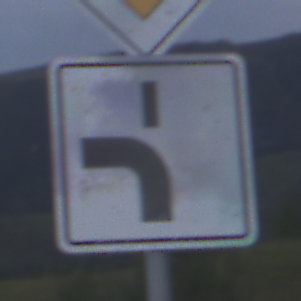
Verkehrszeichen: VerlaufVorfahrtsstrasse5
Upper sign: Vorfahrtsstrasse
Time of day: SunriseSunset
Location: Outdoor (Nature)
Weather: PartlyCloudy
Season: NotSpecified
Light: Natural